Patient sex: M
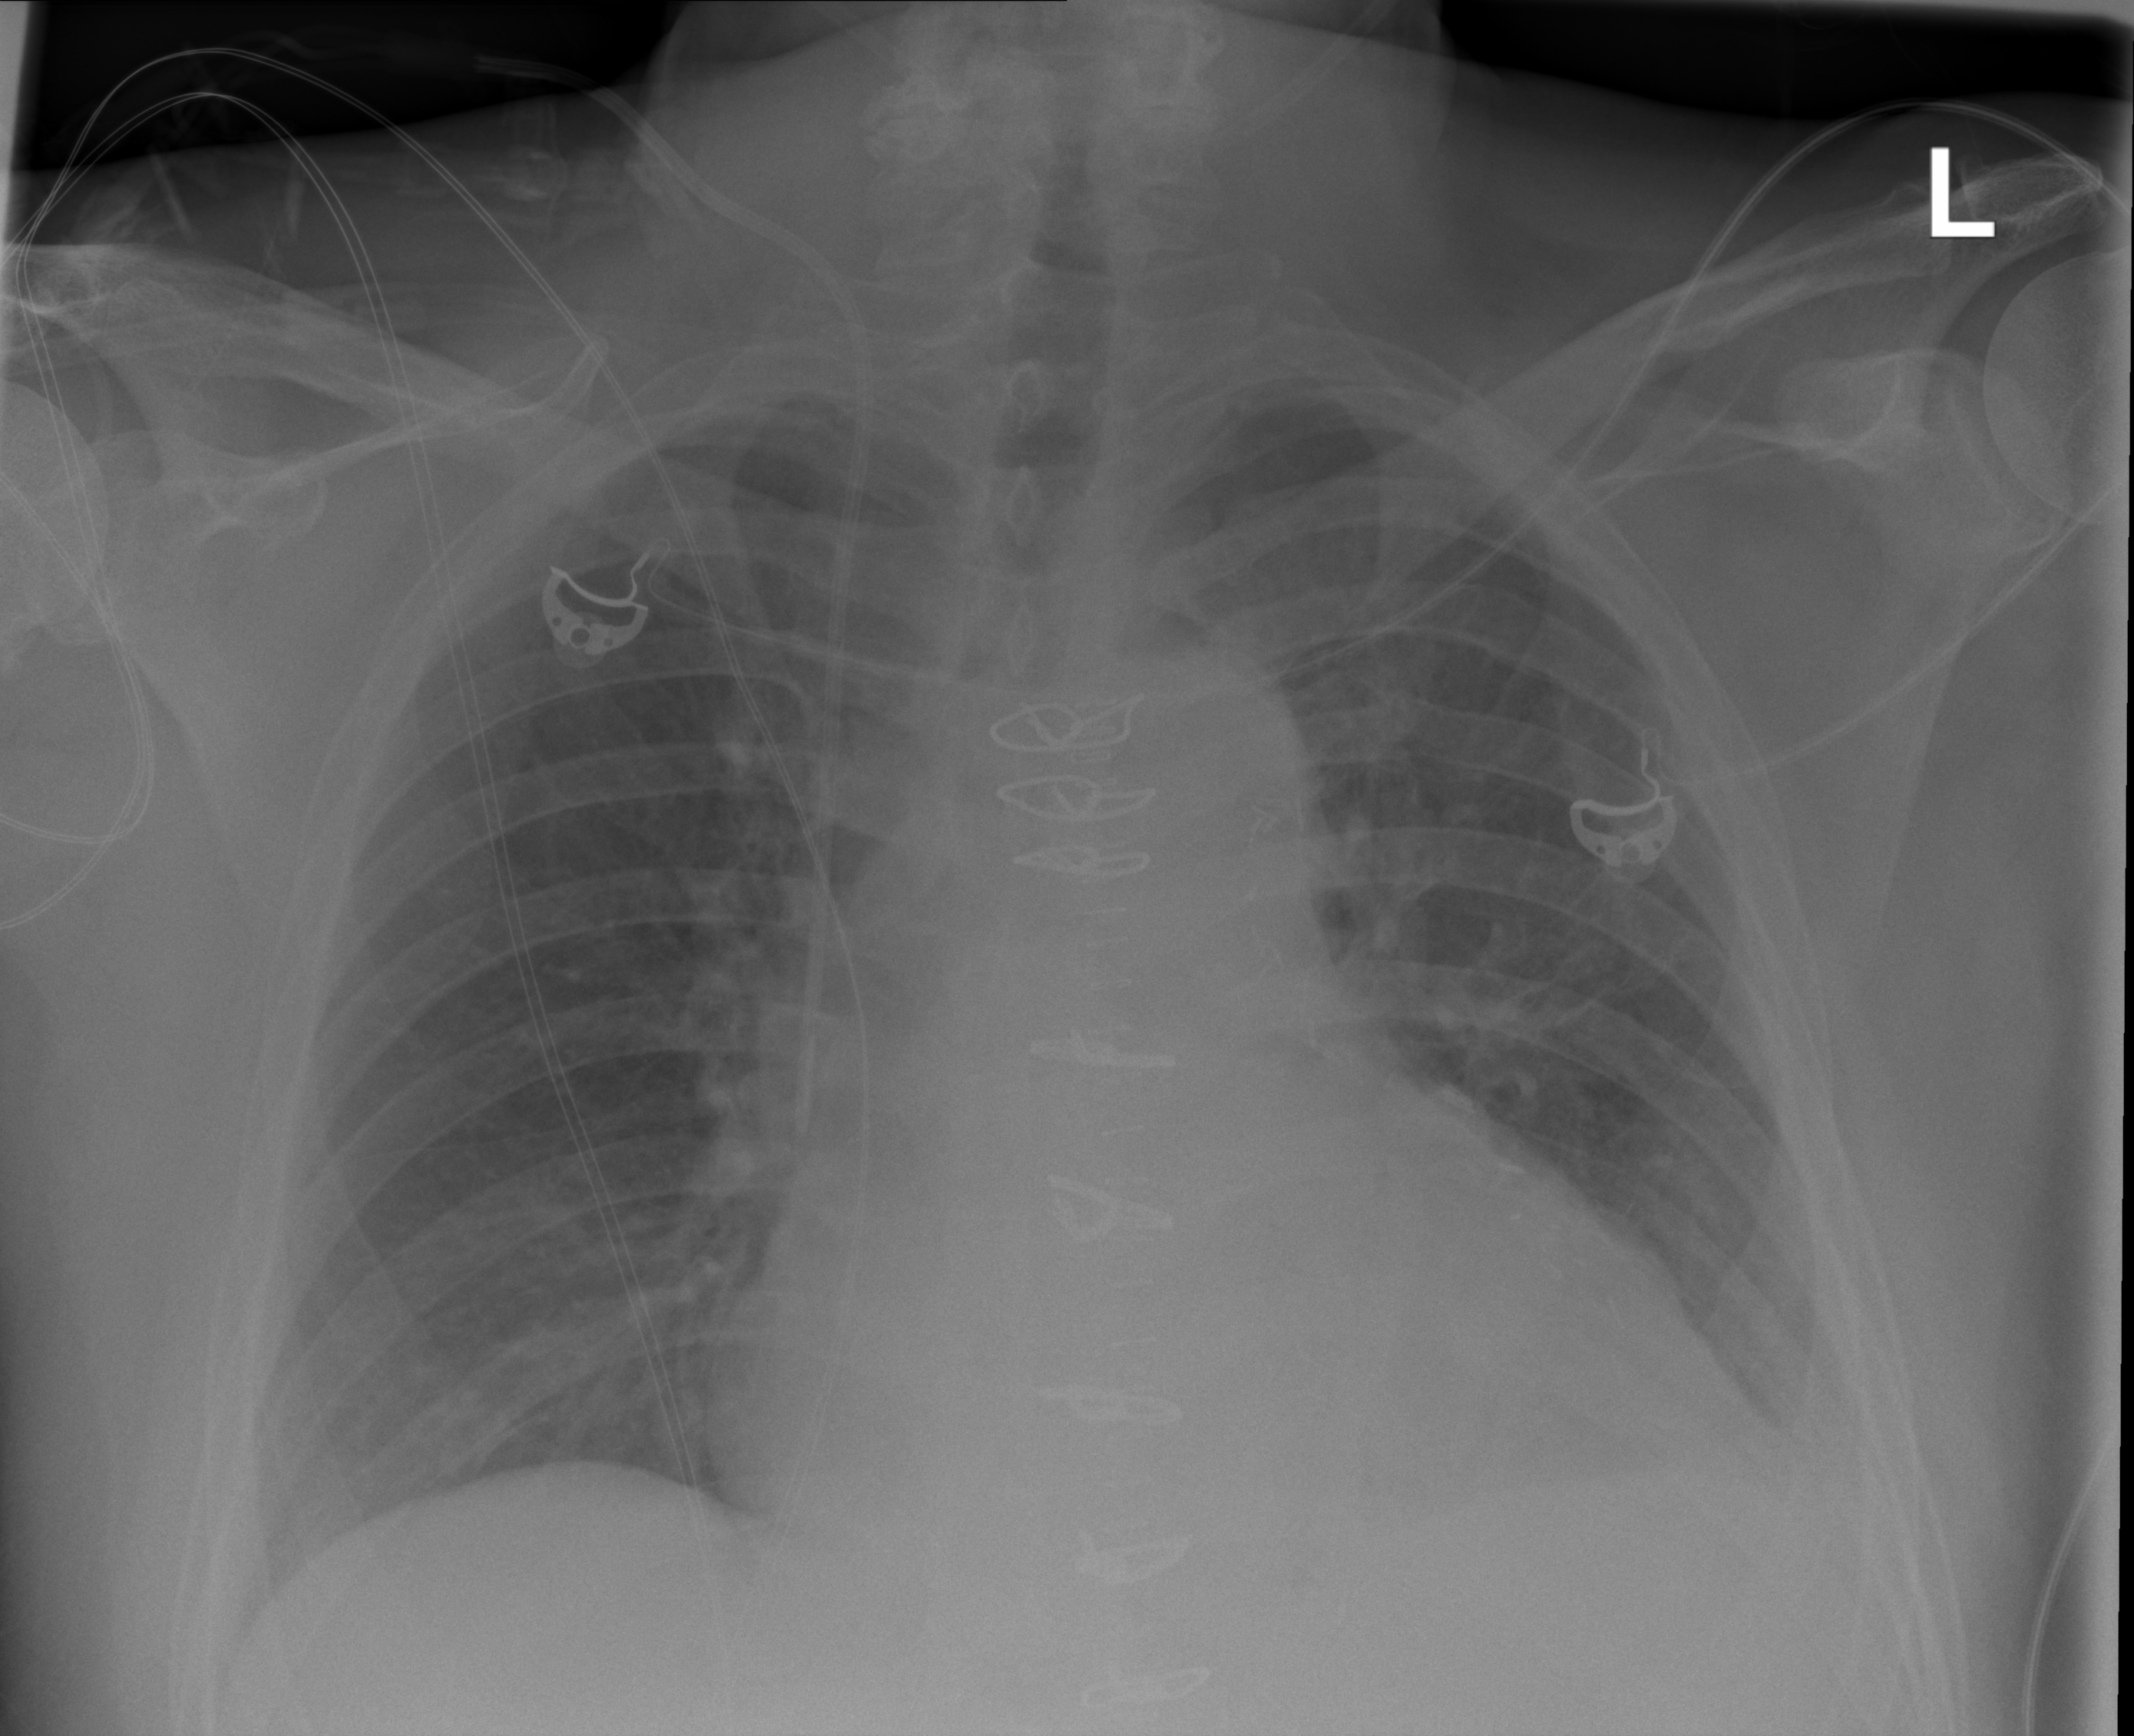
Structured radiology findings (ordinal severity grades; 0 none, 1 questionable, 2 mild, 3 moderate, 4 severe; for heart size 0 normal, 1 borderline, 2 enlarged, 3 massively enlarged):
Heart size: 2
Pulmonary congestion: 0
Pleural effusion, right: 0
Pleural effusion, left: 2
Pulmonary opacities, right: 0
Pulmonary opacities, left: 0
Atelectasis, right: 0
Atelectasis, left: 2